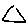
Label: triangle